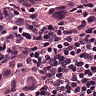
Metastatic tissue present: yes